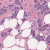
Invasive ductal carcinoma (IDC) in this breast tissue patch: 1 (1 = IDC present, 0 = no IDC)